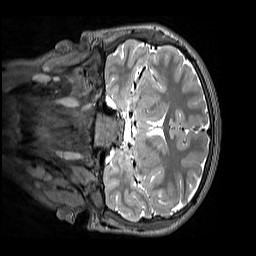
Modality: T2w
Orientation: coronal
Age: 10
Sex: female
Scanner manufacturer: siemens
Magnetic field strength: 3 T
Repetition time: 3.2 s
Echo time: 0.408 s